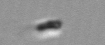
Label: flagellate_morphotype3